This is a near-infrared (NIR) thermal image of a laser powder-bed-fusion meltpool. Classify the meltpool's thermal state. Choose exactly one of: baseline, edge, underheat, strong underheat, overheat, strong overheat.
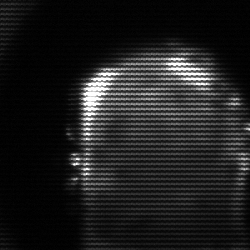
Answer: baseline